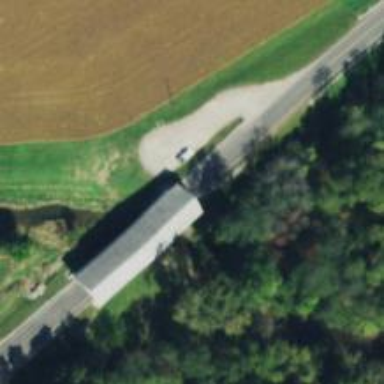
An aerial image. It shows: Covered bridge over tertiary road.